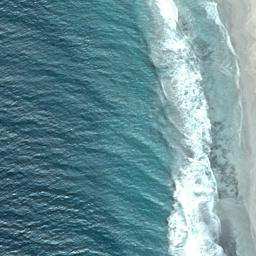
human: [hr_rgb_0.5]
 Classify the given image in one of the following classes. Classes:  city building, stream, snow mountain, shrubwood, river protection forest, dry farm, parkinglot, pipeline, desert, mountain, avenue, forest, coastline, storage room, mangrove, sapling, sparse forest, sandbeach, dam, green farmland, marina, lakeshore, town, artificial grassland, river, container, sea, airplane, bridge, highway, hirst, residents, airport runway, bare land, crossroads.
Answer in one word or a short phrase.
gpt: coastline